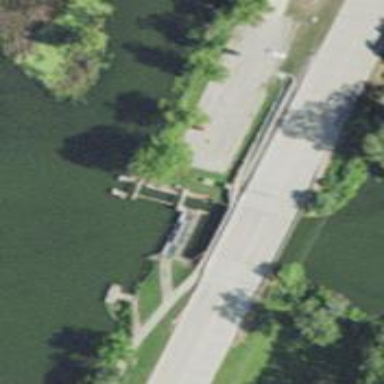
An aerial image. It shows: Lock gate along waterway.